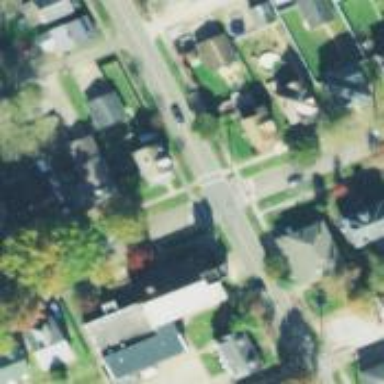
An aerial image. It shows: Marked crossing on footway.